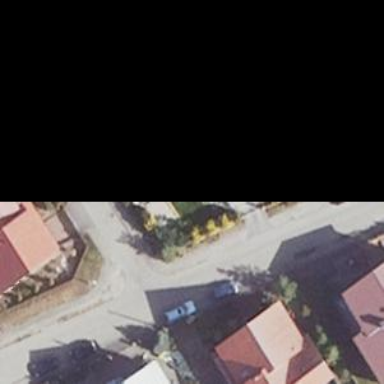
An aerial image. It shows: Residential building.